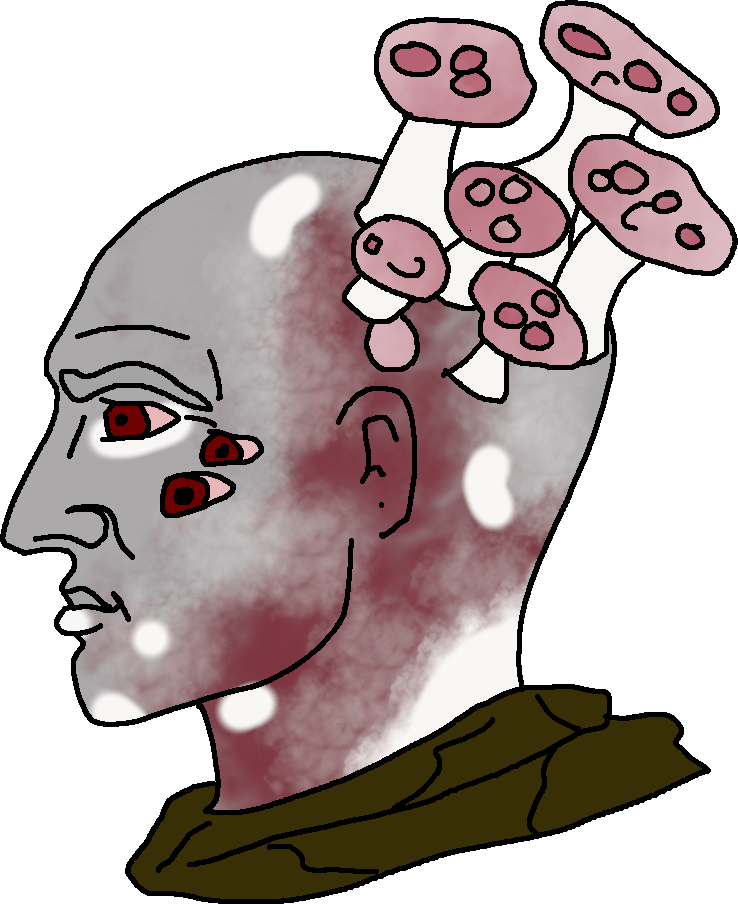
Label: 4_Yes_Chad